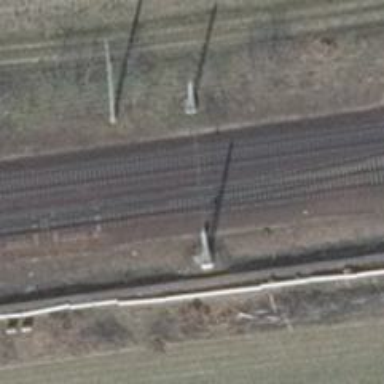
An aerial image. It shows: Railway switch.